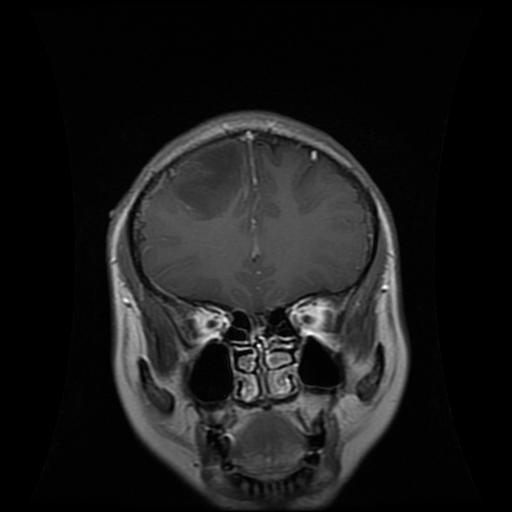
Label: glioma